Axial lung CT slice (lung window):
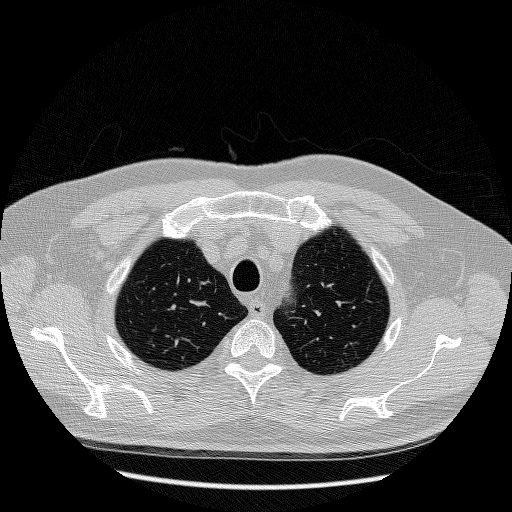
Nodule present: no